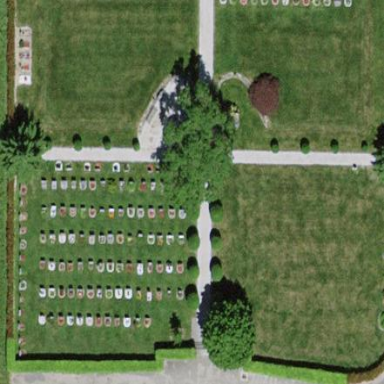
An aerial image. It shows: Cemetery.